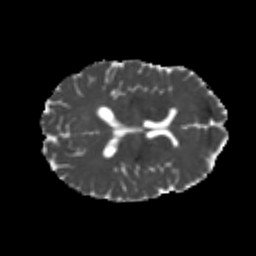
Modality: MD
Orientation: axial
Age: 23
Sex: female
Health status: healthy
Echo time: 0.074 s